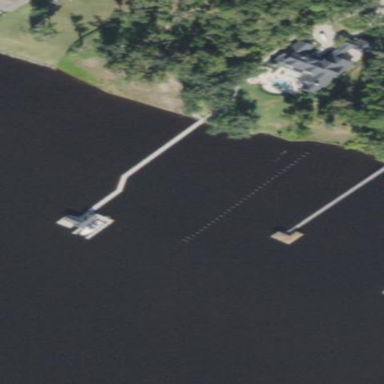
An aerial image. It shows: Man-made pier.